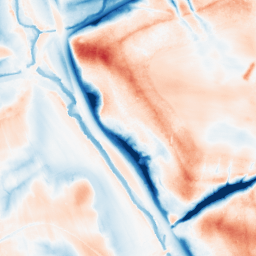
Category: trend_removal
Decomposition family: local_polynomial
Decomposition parameters: window_size: 51
degree: 2
Upsampling method: cubic_catmull_rom
Upsampling parameters: scale: 8
Upsampling scale: 8